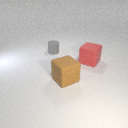
small gray rubber cylinder to the left of large red rubber cube